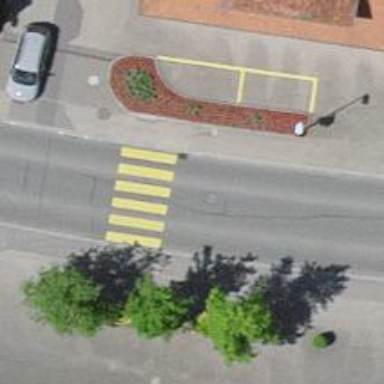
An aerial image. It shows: Zebra crossing on the road.